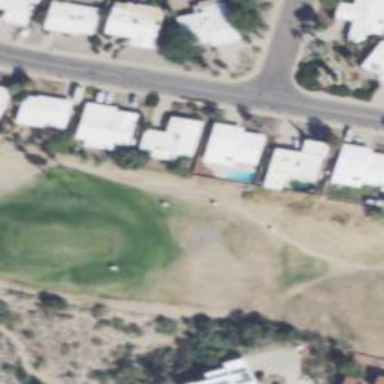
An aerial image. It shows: Path for both road and golf.